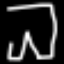
Label: pants